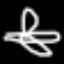
Label: airplane